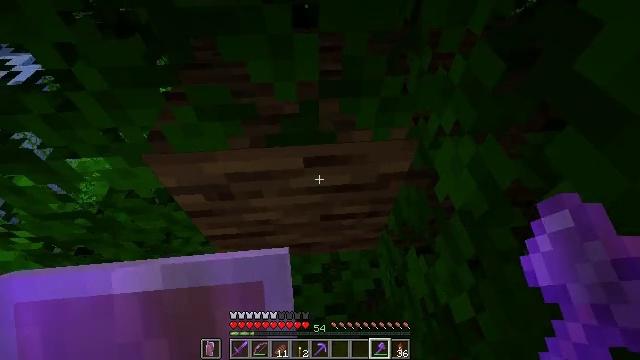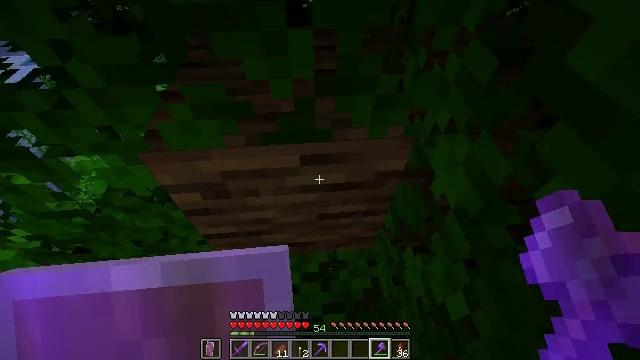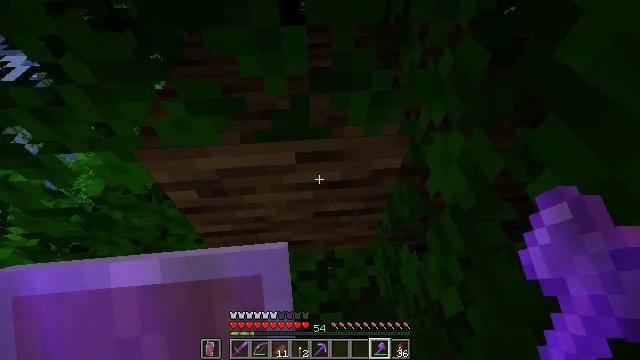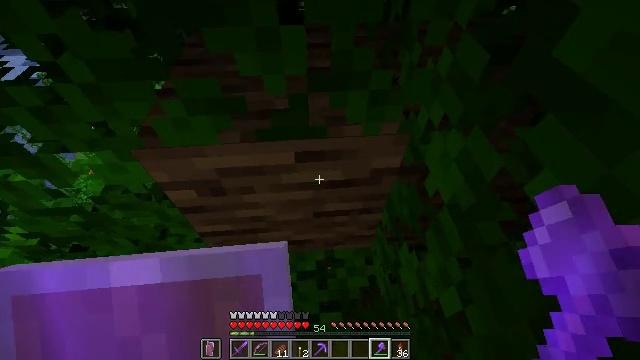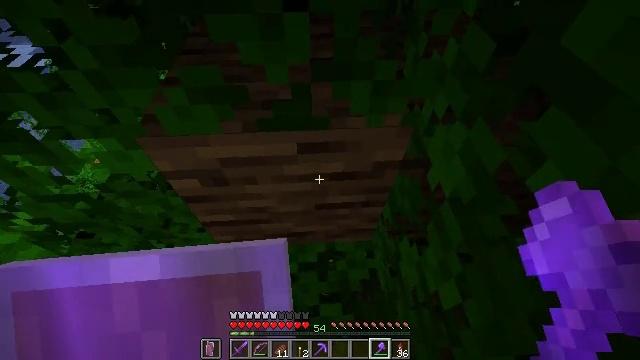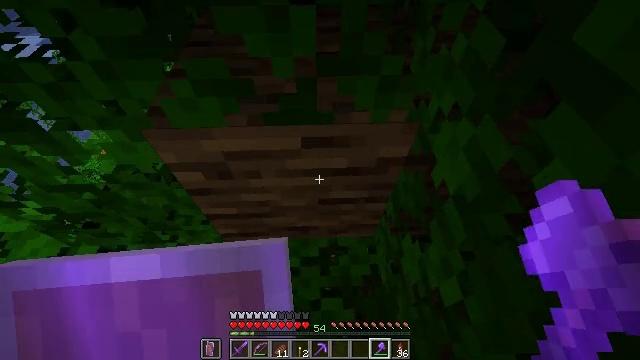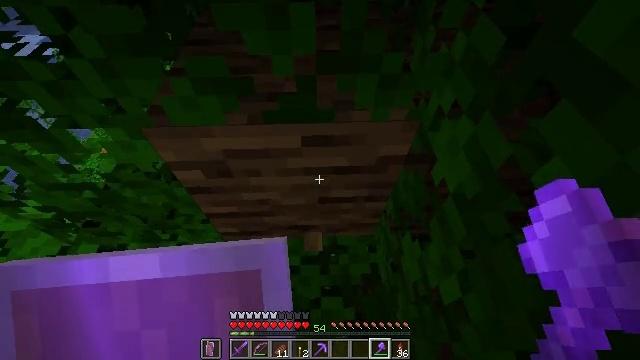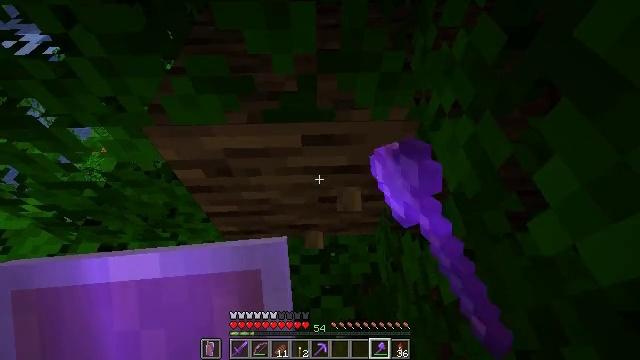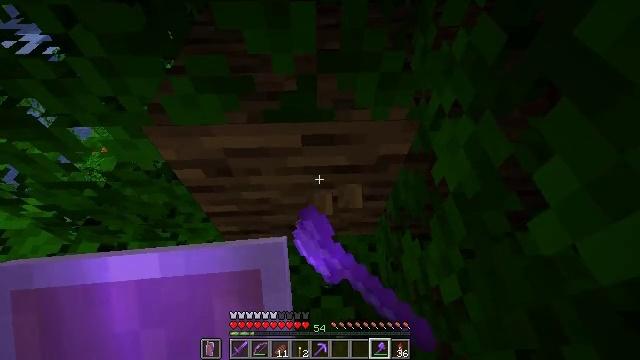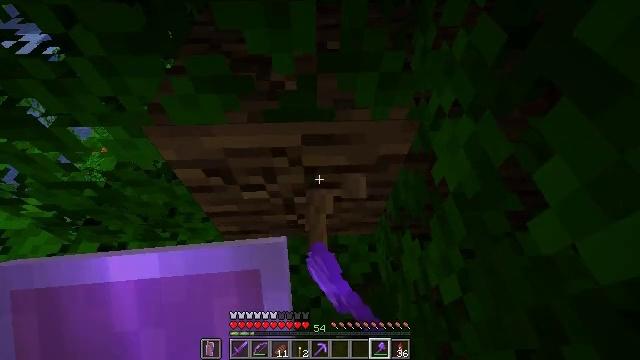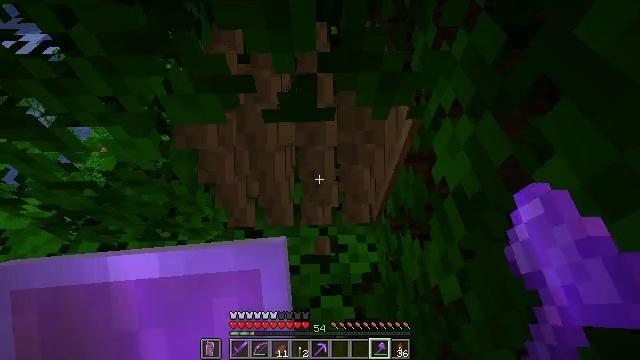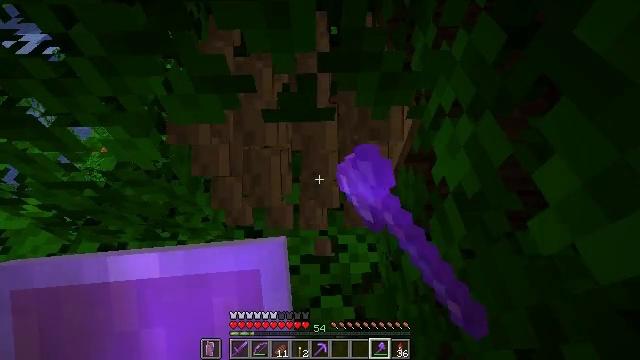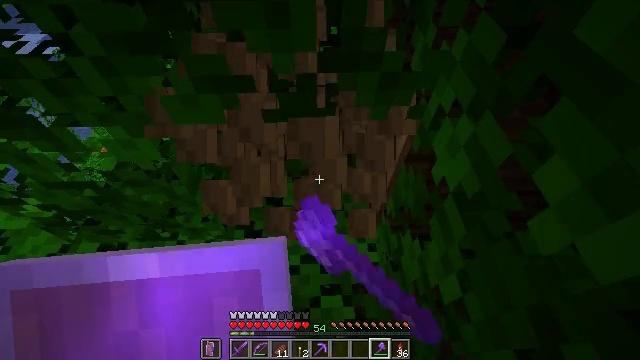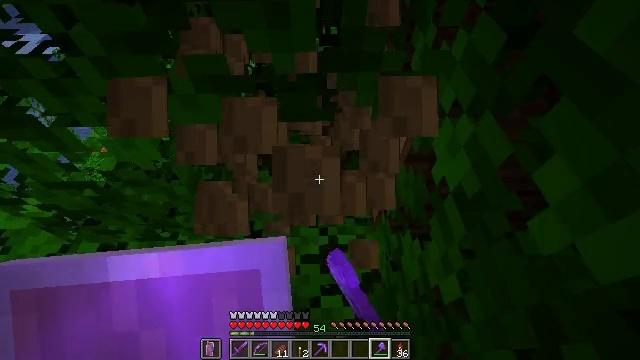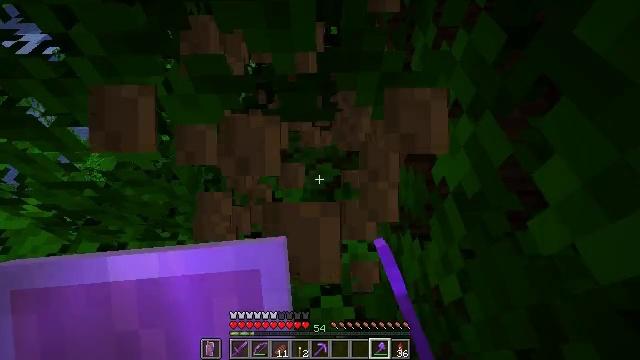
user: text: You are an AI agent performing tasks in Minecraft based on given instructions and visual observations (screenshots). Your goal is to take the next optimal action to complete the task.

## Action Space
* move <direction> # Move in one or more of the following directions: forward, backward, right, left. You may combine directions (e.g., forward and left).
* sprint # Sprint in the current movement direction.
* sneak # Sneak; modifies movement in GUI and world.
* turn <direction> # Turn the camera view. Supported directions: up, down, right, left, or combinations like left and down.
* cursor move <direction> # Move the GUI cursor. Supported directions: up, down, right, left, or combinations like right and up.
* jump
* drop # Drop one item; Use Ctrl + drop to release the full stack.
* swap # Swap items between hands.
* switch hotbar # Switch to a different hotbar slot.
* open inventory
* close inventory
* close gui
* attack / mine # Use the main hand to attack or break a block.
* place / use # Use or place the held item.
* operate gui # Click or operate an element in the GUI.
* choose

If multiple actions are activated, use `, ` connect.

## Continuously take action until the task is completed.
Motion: motion action
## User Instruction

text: Collect oak log for crafting.
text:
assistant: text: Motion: no_op
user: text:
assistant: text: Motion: no_op
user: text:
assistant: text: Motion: no_op
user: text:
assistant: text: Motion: turn left and down
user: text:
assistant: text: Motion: turn left and down
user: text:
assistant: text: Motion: attack / mine
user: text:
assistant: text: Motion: attack / mine
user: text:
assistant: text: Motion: attack / mine
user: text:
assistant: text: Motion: attack / mine
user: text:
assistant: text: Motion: attack / mine
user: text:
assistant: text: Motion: attack / mine
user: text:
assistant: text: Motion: no_op
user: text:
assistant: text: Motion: no_op
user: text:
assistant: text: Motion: no_op
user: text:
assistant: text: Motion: no_op